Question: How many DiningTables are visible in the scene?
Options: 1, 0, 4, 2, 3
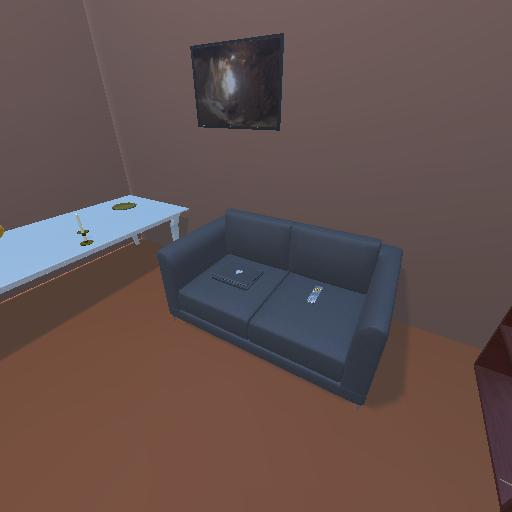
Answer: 1